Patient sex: M
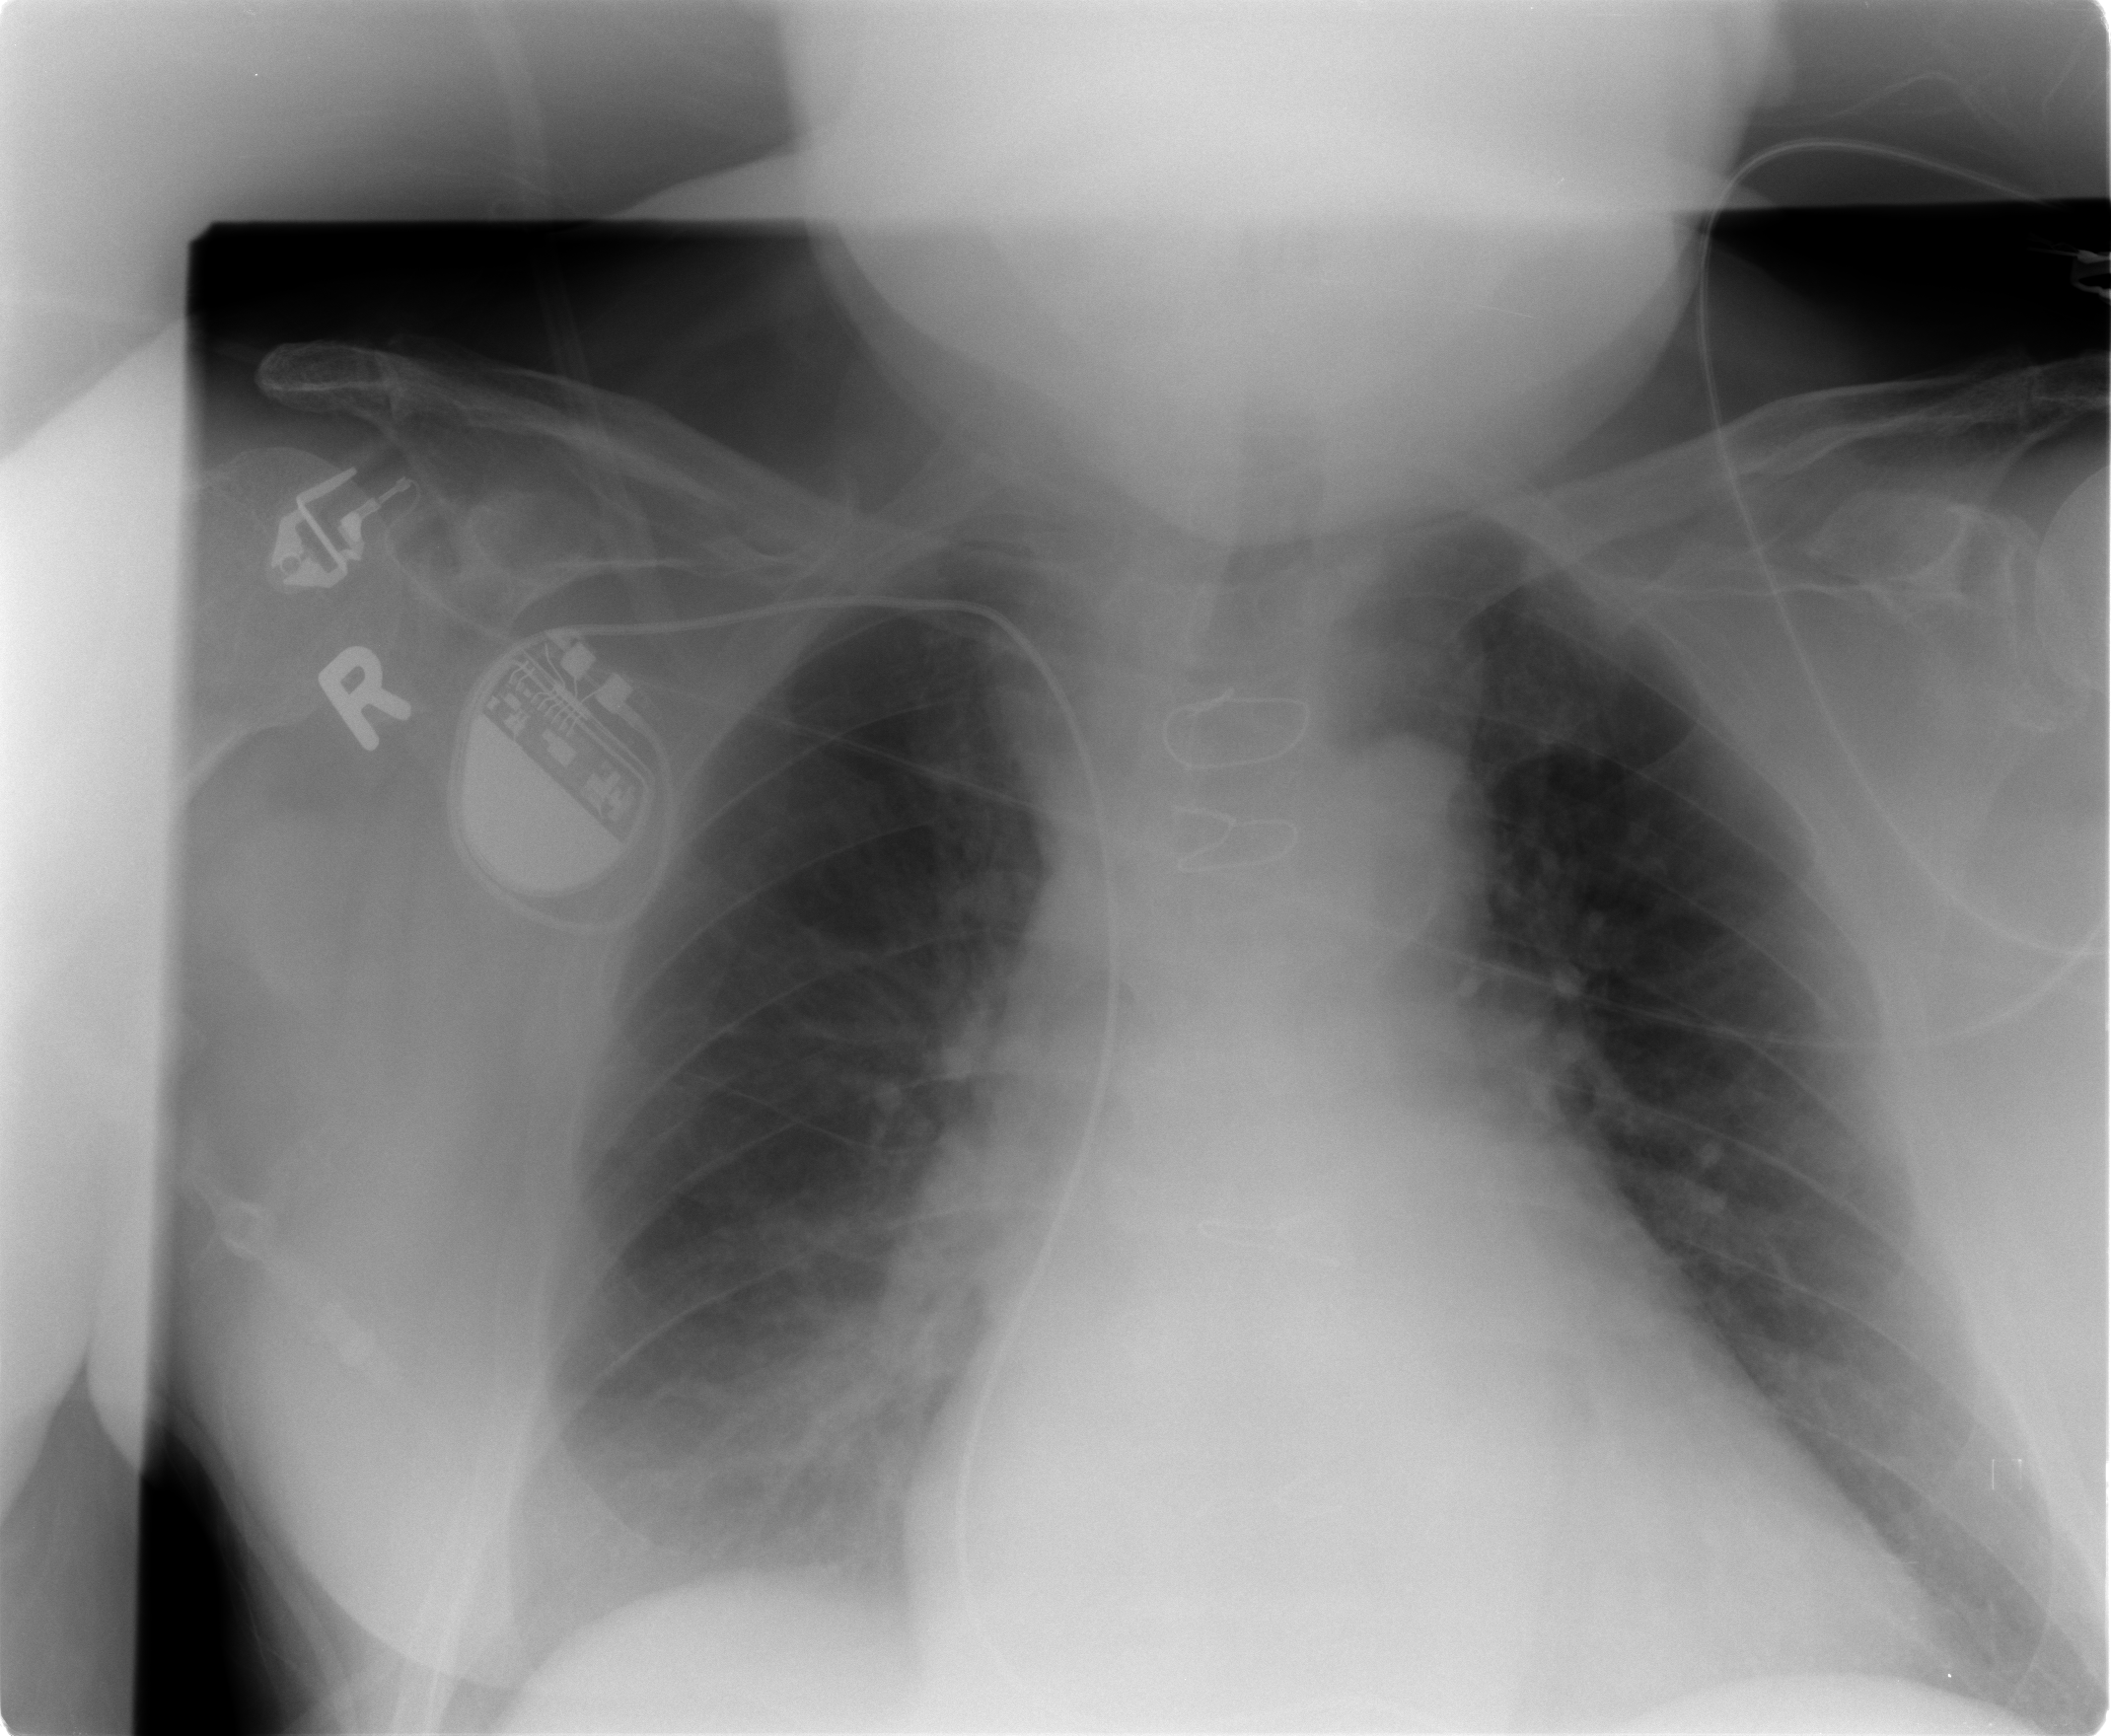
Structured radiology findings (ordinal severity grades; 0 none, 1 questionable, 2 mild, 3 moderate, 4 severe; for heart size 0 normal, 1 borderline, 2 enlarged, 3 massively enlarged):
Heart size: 2
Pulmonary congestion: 0
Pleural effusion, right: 1
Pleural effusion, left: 0
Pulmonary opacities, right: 0
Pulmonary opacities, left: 0
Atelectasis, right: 2
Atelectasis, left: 2